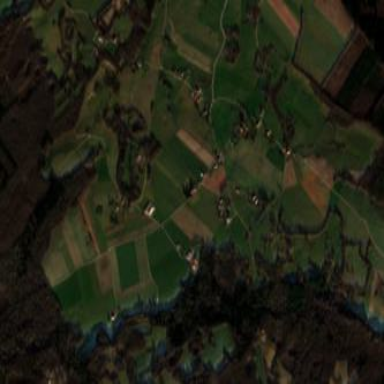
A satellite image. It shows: Picturesque farmland scene.